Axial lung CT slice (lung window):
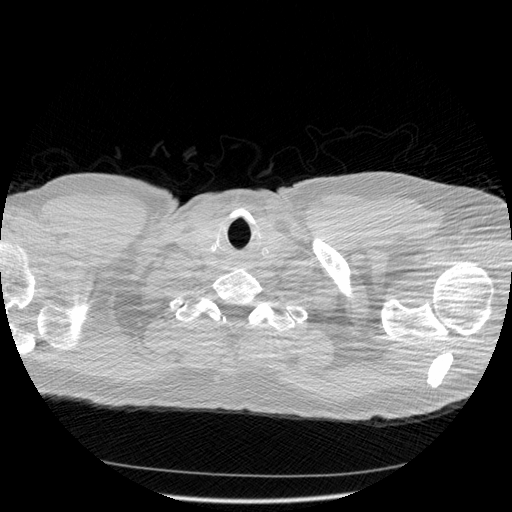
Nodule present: no